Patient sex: F
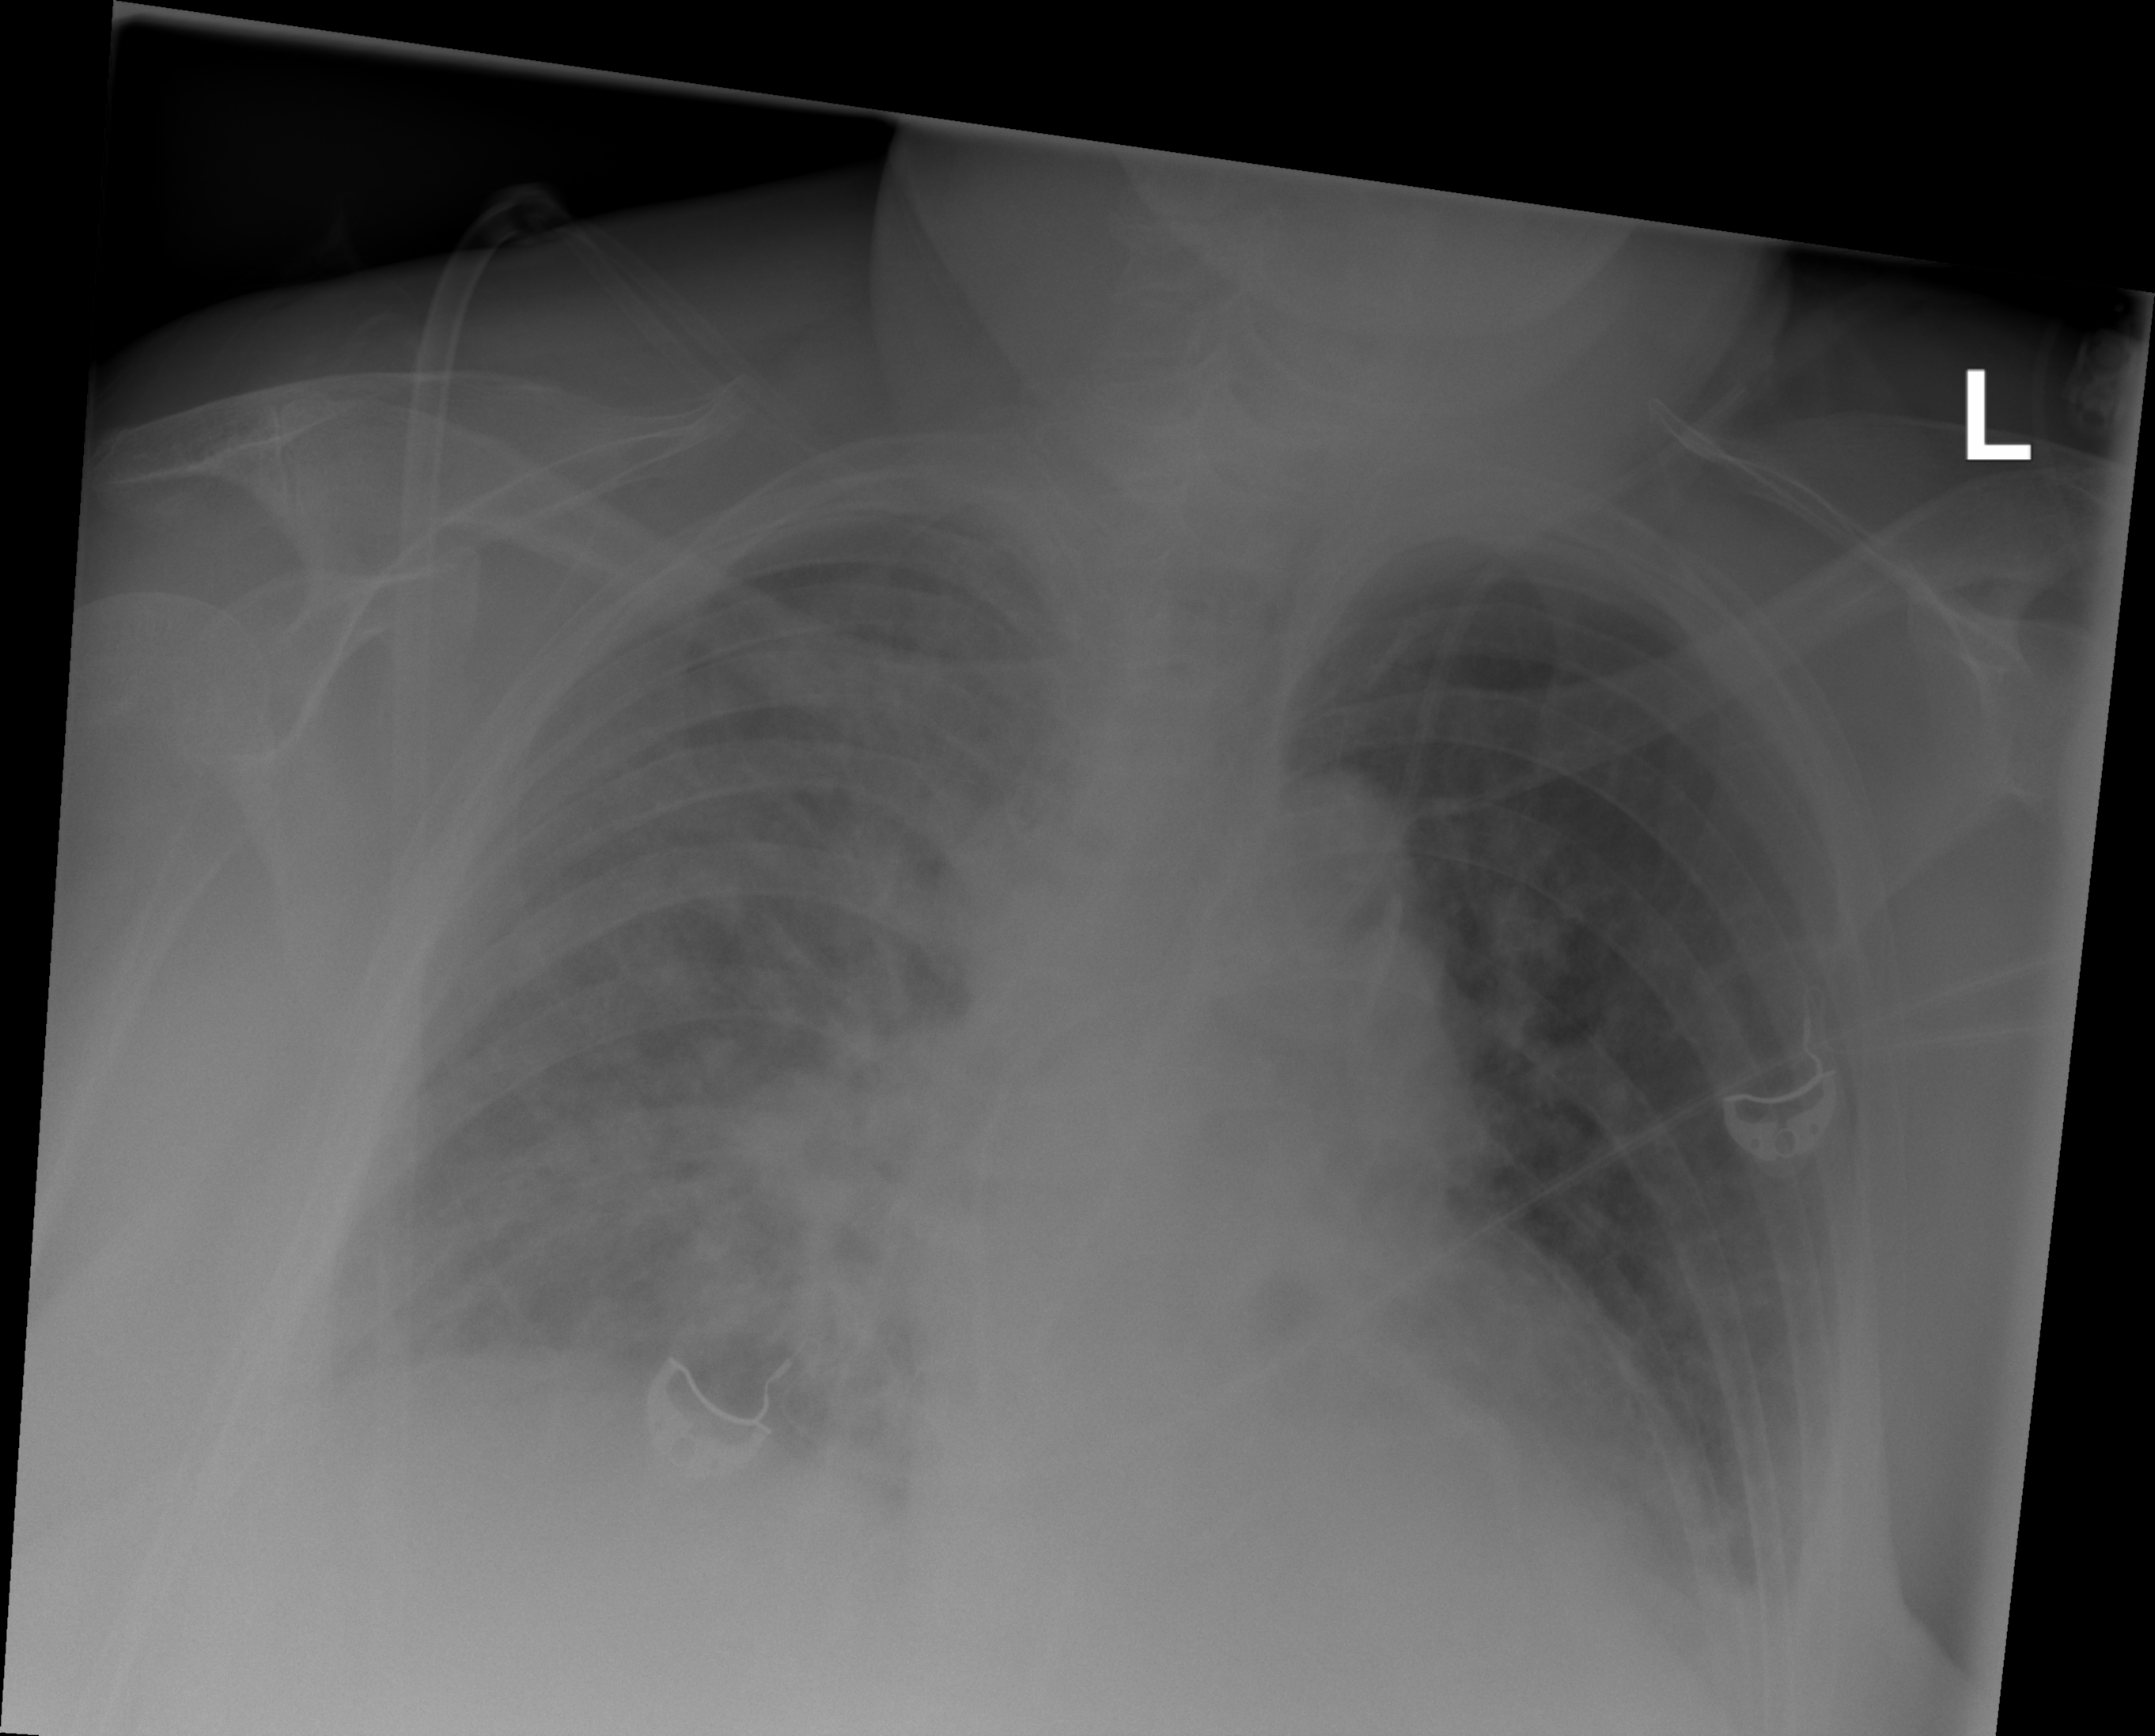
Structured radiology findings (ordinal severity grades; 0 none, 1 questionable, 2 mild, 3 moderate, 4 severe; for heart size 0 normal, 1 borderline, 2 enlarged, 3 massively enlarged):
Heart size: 2
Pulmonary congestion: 2
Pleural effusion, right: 2
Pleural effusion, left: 2
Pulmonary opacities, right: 2
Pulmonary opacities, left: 0
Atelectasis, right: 0
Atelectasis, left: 2